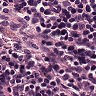
Metastatic tissue present: no